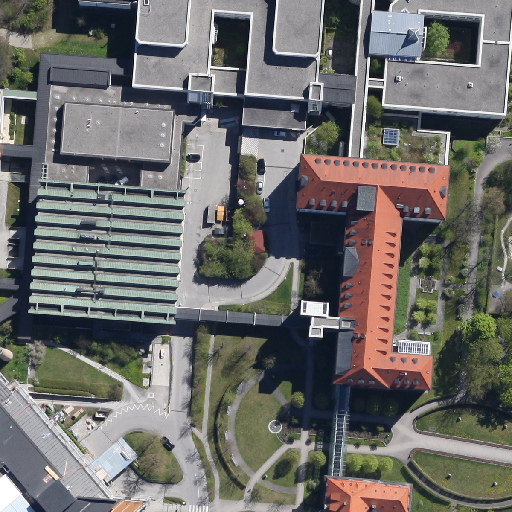
Referring expression: sidewalk